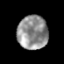
Tissue: prostate
Cell type: T cells
Senescence score: 0.3256
Nuclear area (px): 1009
Mean DAPI intensity: 144.86